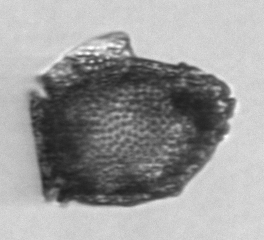
Label: Dinophysis_norvegica